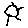
Label: sun